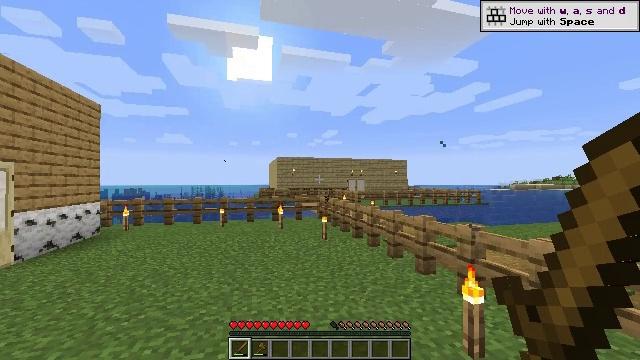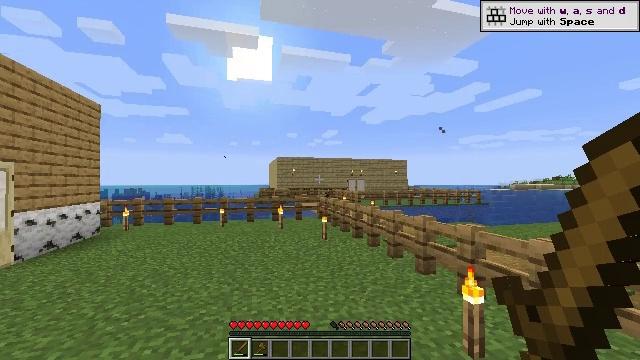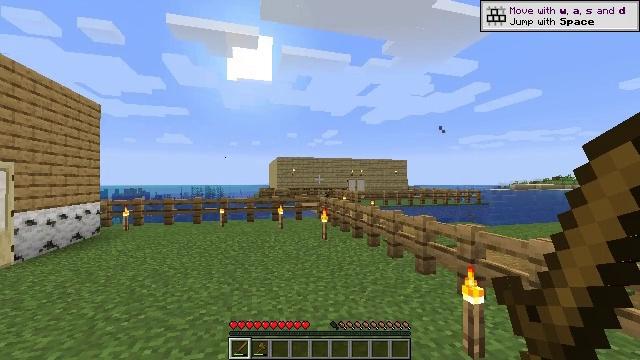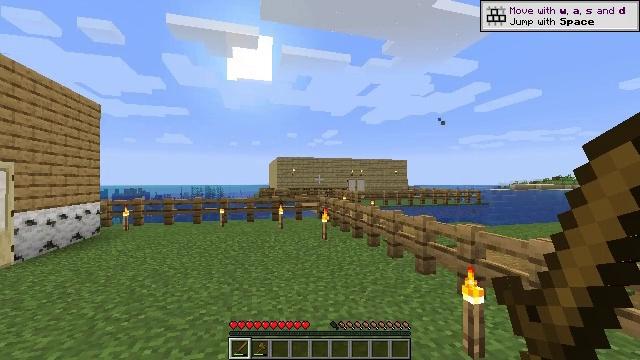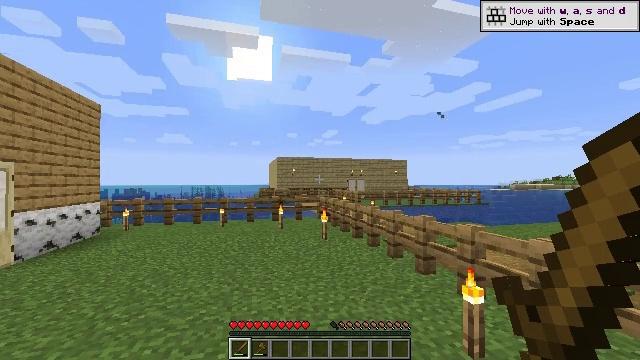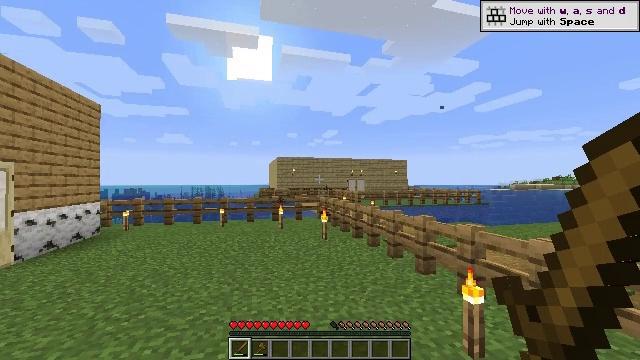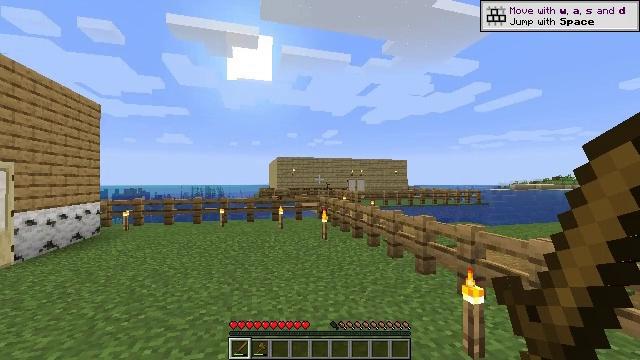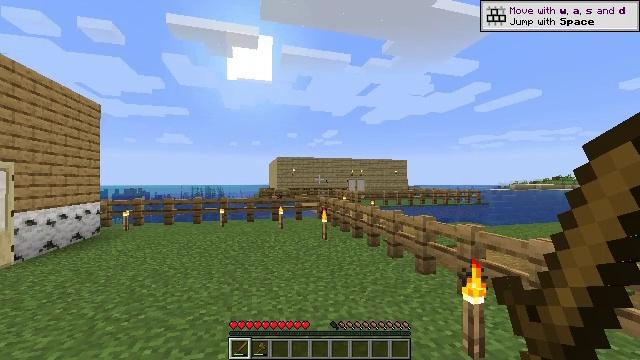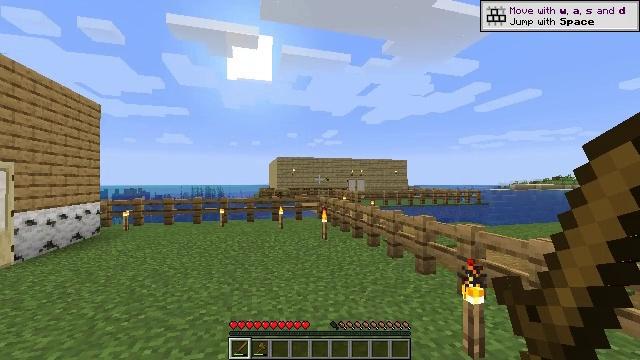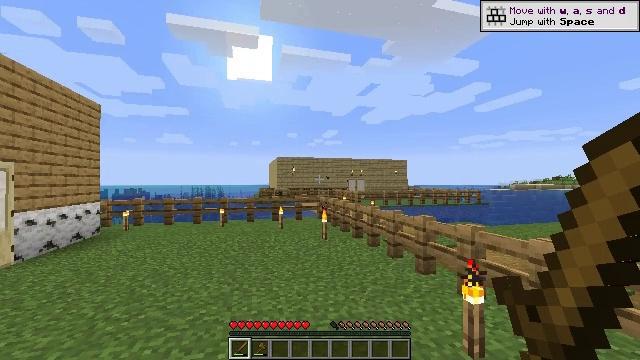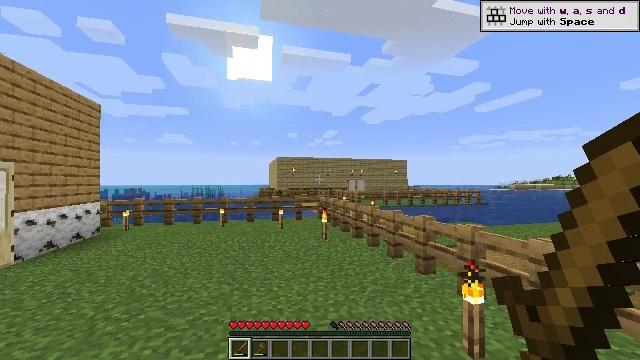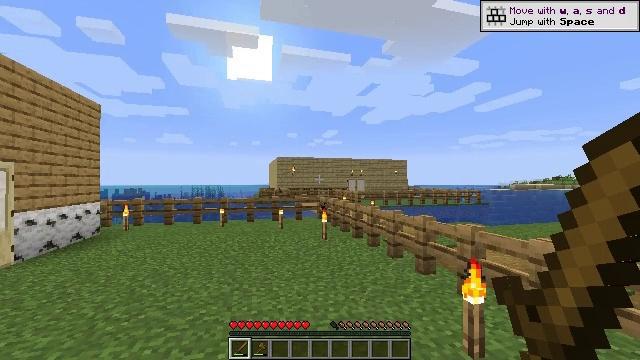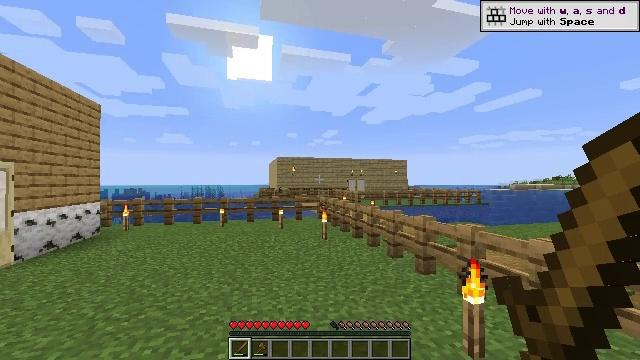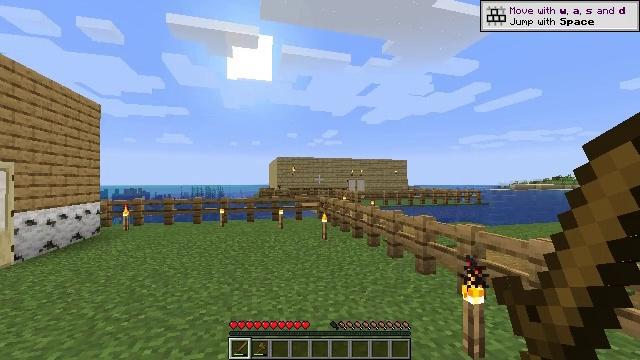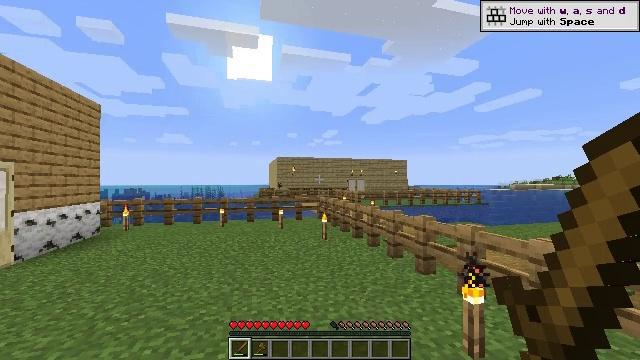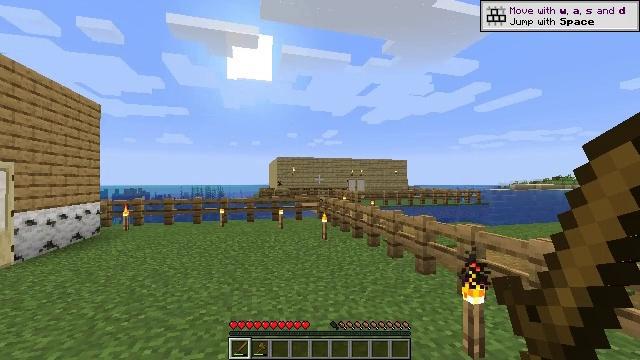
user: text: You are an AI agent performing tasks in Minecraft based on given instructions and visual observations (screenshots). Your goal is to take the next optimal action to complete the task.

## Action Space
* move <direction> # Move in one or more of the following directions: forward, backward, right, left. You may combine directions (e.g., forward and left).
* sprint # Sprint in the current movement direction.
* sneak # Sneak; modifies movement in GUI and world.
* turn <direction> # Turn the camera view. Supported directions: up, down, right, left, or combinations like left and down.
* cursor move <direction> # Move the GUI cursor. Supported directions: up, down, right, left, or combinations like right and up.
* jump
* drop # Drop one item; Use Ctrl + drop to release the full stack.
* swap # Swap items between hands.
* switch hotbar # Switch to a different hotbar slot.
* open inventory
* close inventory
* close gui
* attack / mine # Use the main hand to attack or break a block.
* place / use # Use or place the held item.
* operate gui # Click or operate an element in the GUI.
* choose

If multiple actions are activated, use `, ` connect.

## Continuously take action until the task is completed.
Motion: motion action
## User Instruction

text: Harvest hay blocks from the village.
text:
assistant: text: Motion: no_op
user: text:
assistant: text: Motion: no_op
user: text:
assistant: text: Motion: no_op
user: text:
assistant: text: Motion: no_op
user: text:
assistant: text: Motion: no_op
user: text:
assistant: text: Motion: no_op
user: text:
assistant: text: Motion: no_op
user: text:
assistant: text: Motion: no_op
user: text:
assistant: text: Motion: no_op
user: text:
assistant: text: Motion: no_op
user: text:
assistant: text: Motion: no_op
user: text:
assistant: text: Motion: no_op
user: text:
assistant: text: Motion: no_op
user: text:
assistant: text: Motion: no_op
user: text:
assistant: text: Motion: no_op
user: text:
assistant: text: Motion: no_op
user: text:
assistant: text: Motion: no_op
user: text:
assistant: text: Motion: no_op
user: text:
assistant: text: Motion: no_op
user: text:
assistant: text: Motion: no_op
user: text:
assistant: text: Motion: no_op
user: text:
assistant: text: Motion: no_op
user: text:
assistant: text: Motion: no_op
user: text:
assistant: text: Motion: no_op
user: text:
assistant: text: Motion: no_op
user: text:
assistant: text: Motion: no_op
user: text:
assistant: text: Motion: no_op
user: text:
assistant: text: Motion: no_op
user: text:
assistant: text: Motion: no_op
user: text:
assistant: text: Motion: no_op